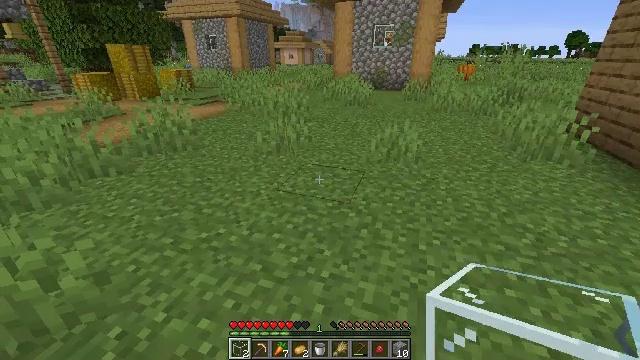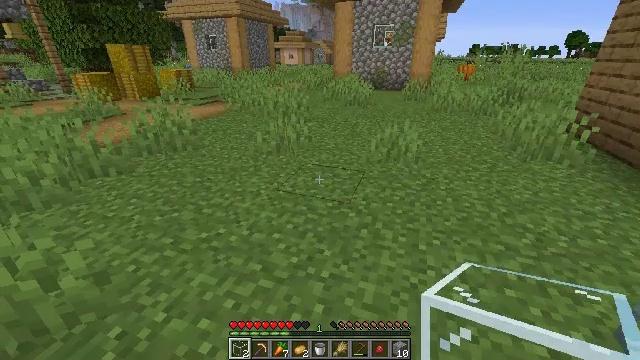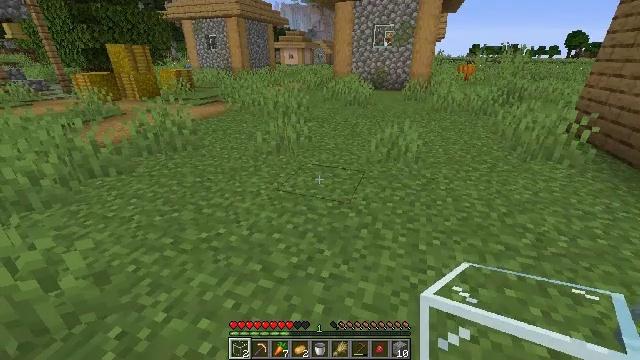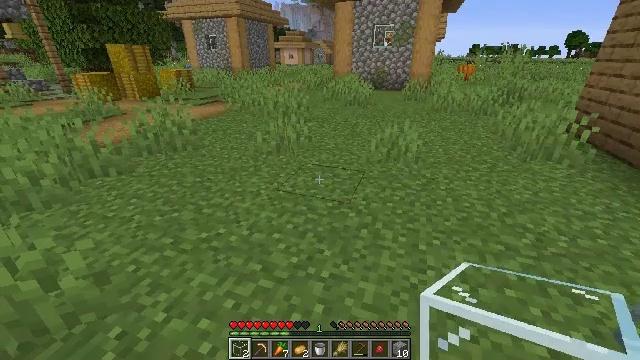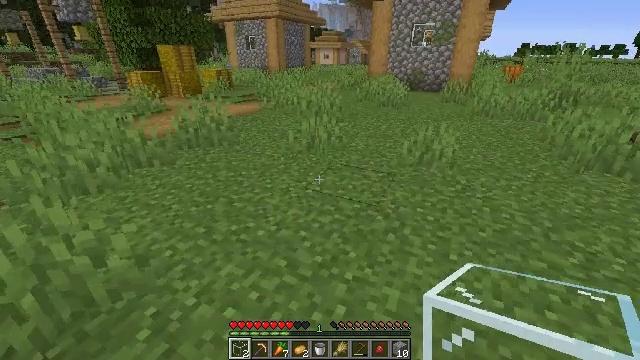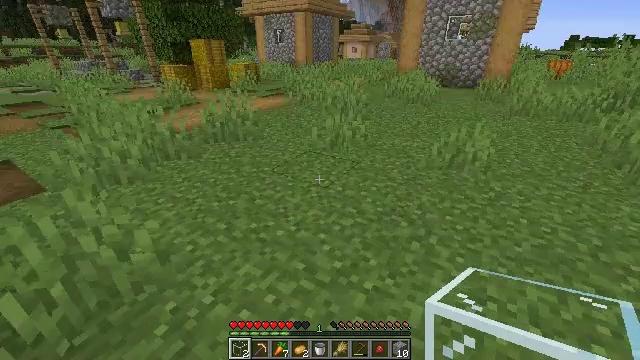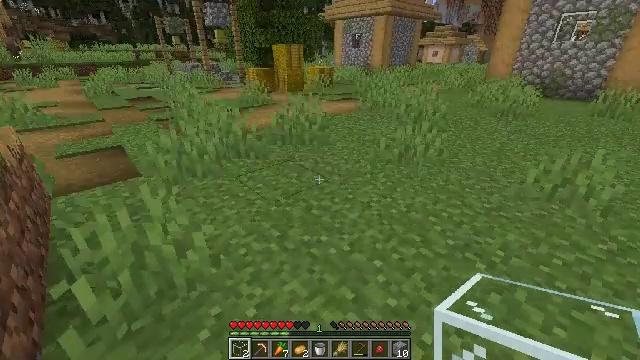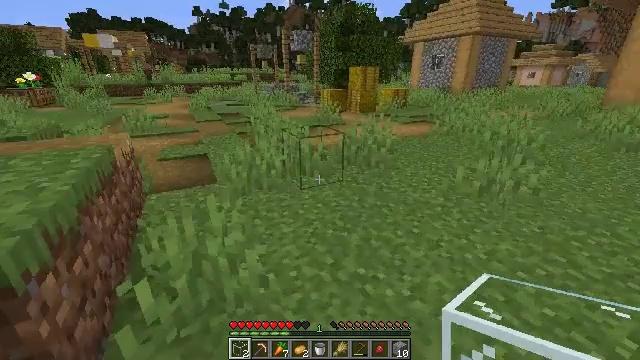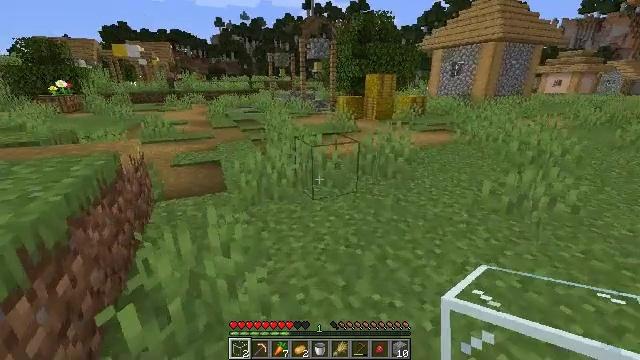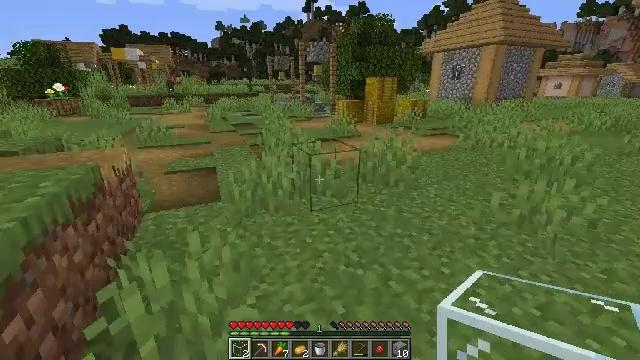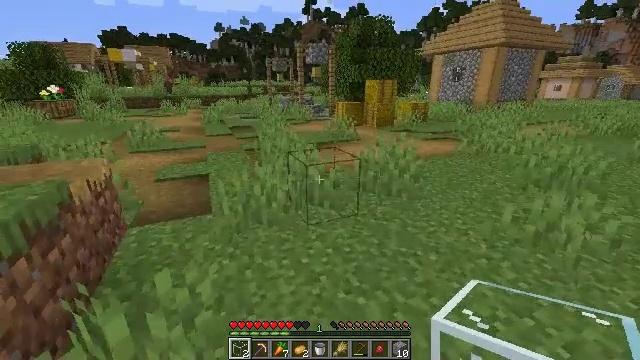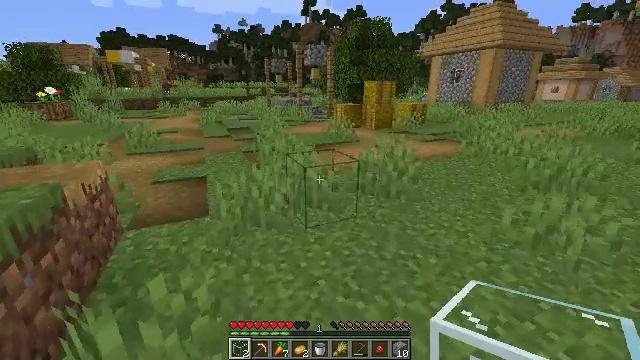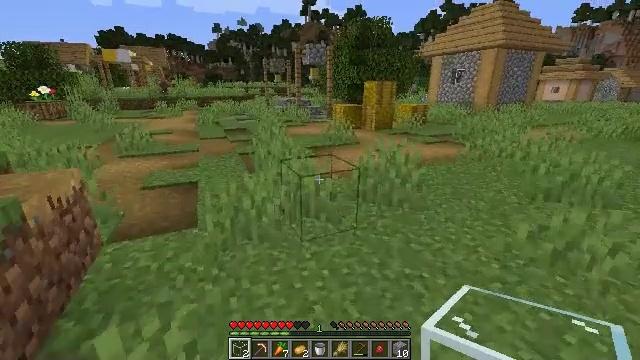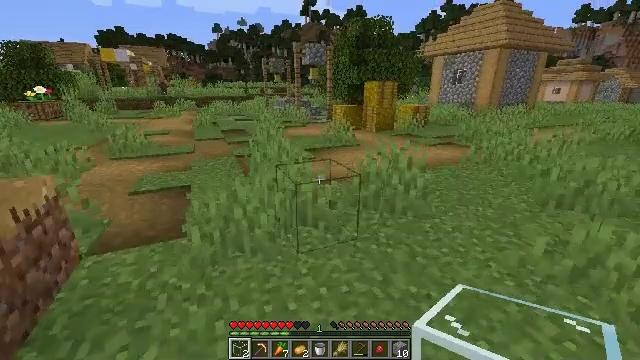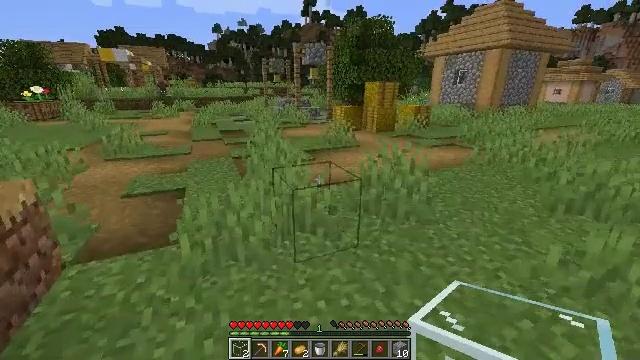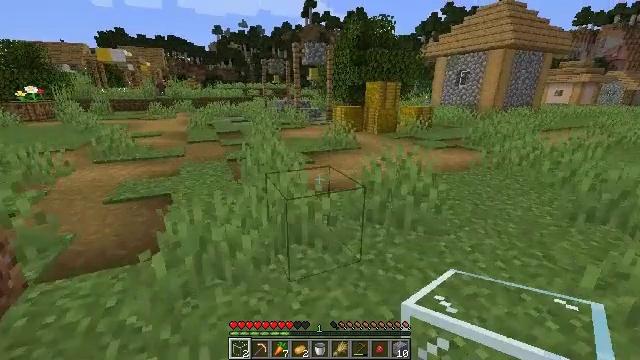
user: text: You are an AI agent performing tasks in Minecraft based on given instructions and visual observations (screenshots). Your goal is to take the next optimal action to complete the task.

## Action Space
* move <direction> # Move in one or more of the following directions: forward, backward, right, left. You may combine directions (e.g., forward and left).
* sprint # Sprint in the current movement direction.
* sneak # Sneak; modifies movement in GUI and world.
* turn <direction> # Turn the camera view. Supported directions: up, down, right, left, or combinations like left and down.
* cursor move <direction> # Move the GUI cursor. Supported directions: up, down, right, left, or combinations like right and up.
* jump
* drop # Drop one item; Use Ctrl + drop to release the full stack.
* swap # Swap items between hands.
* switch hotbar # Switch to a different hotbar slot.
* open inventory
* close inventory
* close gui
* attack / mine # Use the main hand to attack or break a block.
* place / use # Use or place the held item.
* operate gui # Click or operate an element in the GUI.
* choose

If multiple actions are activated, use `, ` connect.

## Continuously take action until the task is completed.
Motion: motion action
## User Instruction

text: Break the oak door to remove it.
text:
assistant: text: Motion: no_op
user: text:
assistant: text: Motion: no_op
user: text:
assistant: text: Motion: no_op
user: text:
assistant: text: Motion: move forward, turn left
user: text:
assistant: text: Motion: move forward, turn left and down
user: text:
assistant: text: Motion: move forward, turn left
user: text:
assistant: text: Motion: move forward, turn left and up
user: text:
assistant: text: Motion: move forward, turn left and up
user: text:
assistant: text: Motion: move forward
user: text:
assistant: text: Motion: move forward
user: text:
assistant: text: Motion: move forward
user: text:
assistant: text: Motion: move forward
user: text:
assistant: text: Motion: move forward
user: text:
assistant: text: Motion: move forward
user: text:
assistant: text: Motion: move forward
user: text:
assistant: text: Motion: move forward, turn right
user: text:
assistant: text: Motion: move forward, turn right and up
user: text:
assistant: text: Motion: move forward, turn right and up
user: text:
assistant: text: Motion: move forward, turn right
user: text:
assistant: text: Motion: move forward, turn right
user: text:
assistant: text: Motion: move forward, turn right and up
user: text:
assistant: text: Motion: move forward, turn right and up
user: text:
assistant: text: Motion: move forward
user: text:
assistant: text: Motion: move forward
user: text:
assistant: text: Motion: move forward
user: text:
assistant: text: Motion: move forward
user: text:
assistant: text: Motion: move forward
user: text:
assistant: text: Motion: move forward
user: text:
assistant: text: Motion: move forward
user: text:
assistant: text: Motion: move forward